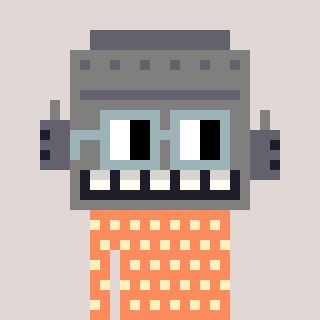
a pixel art character with square dark gray glasses, a robot-shaped head and a peachy-colored body on a warm background